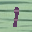
Label: 1